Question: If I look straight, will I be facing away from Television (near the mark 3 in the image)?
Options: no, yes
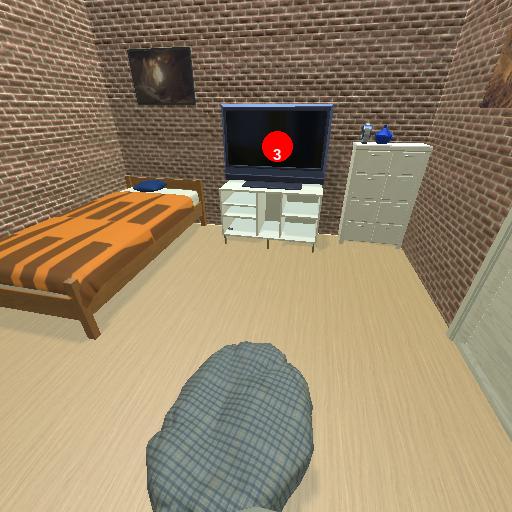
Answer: no